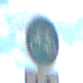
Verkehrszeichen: Radweg
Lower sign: RichtungsangabeDurchPfeile8
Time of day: Midday
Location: Outdoor (Nature)
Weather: PartlyCloudy
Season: Autumn
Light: Natural